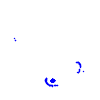
Particle: electron